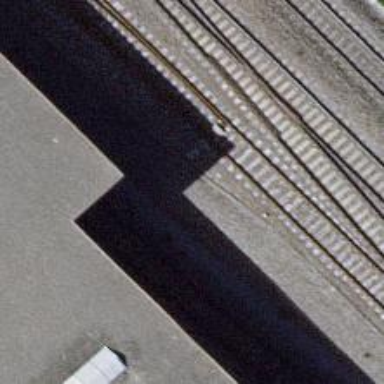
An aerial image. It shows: Railway switch.